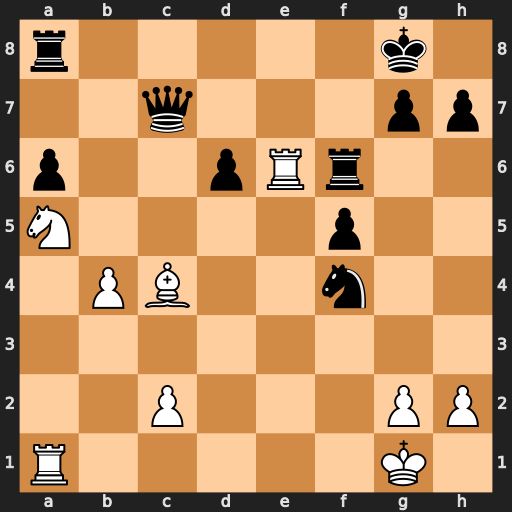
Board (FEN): r5k1/2q3pp/p2pRr2/N4p2/1PB2n2/8/2P3PP/R5K1
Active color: w
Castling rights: -
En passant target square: -
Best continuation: Re8#